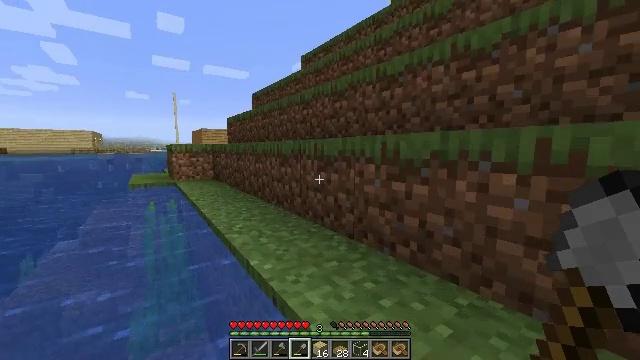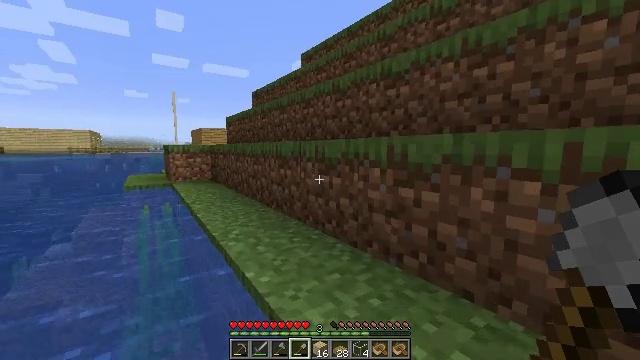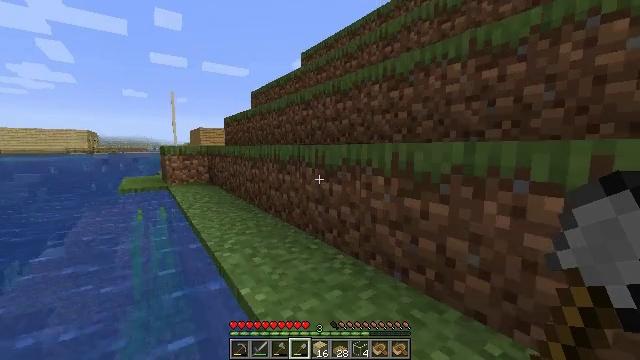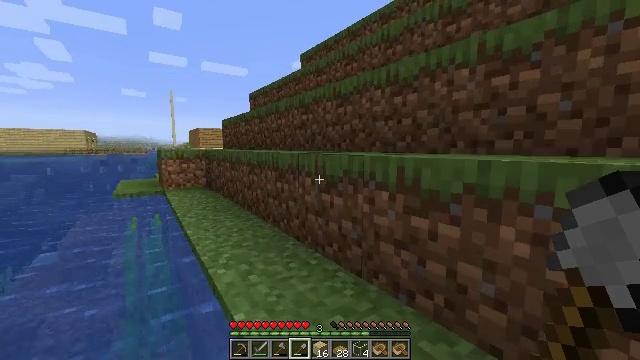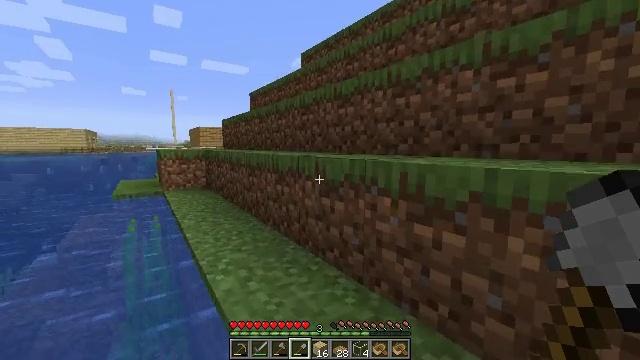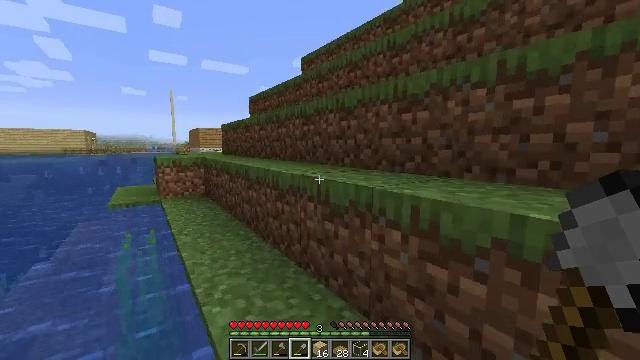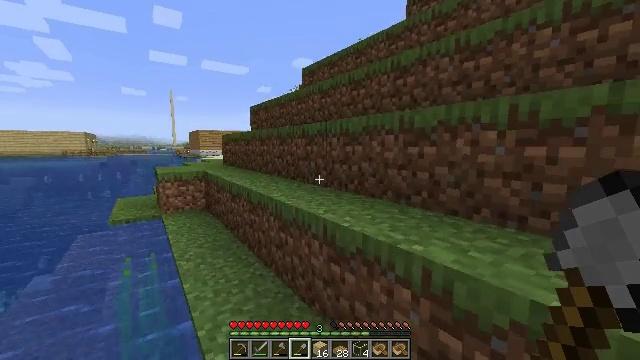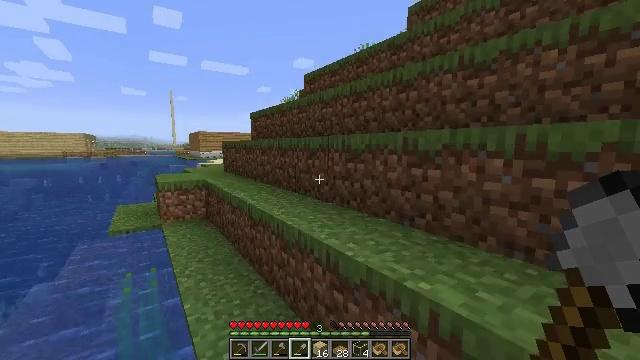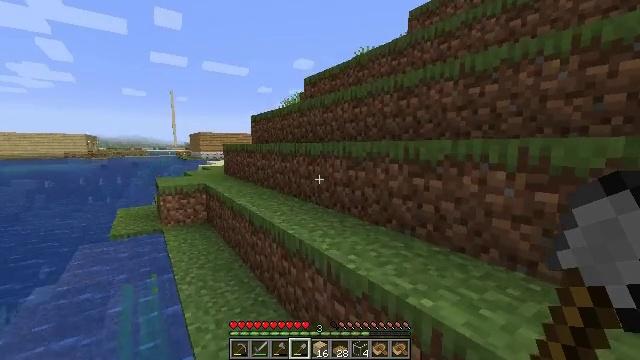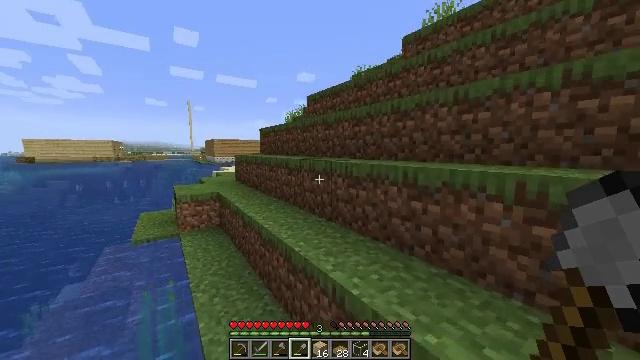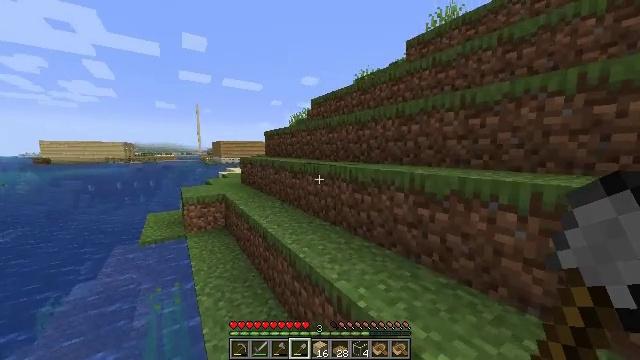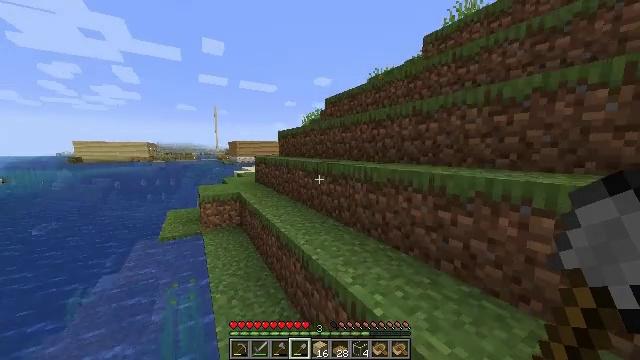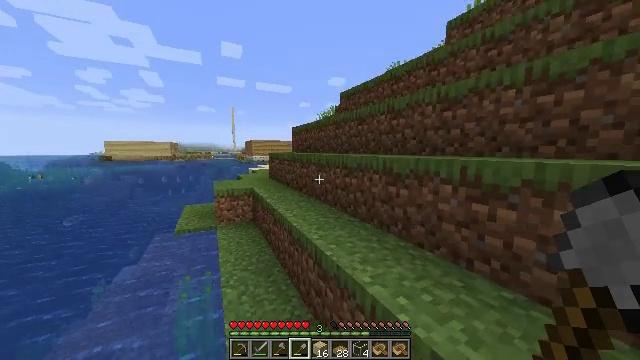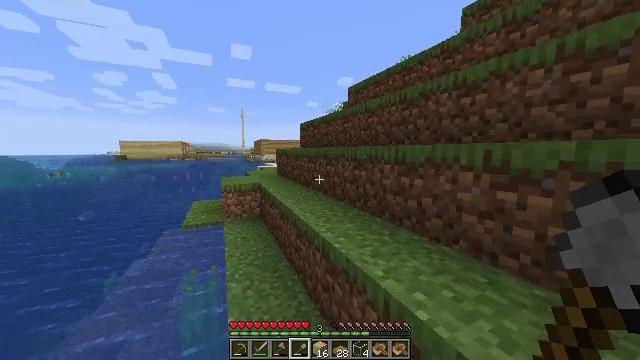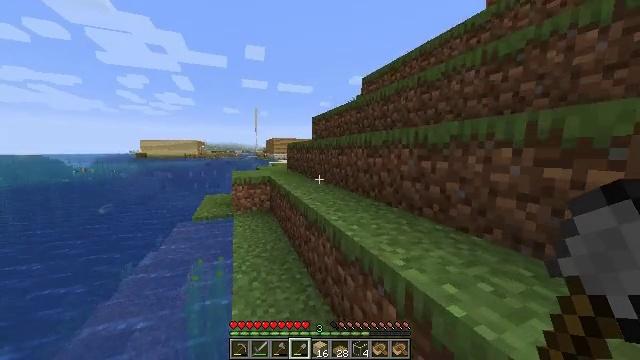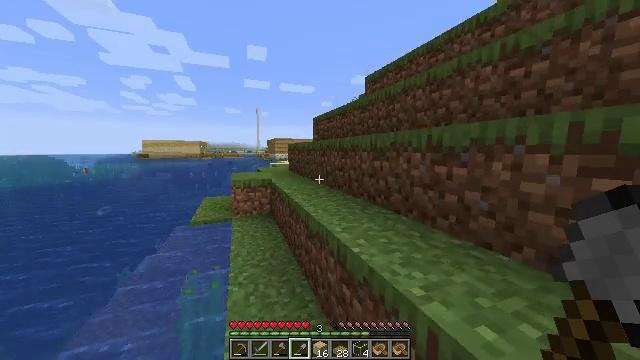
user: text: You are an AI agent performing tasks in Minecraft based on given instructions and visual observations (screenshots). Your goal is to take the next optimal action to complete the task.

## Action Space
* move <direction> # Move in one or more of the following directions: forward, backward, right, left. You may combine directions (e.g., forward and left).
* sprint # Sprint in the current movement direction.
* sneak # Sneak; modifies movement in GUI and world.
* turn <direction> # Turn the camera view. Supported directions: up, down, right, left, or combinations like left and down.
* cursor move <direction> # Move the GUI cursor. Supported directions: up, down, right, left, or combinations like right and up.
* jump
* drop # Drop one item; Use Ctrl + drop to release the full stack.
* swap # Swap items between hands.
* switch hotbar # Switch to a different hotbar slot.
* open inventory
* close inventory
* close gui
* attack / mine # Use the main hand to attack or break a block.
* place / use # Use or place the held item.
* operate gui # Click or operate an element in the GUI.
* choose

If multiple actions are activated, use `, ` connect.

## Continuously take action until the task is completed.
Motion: motion action
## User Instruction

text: Attack the oak planks to recycle it.
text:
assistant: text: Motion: move forward, sprint, jump
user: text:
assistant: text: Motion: move forward, sprint, jump
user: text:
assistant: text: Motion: move forward, sprint, jump
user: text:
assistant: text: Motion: move forward, sprint, jump
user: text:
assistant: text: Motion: move forward, sprint, jump
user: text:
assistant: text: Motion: move forward, sprint, jump
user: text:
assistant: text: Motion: move forward, sprint, jump
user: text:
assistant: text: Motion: move forward, sprint, jump
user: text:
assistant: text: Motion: move forward, sprint, jump
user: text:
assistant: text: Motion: move forward, sprint, jump
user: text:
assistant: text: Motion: move forward, sprint, turn left, jump
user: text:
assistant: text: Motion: move forward, sprint, turn left, jump
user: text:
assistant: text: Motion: move forward, sprint, turn left, jump
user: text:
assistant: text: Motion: move forward, sprint, turn left, jump
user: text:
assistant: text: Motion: move forward, sprint, jump
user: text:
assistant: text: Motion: move forward, sprint, jump
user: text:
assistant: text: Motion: move forward, sprint, jump
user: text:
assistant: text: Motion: move forward, sprint
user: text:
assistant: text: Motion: move forward, sprint
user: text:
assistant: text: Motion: move forward, sprint
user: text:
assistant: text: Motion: move forward, sprint
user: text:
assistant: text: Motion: move forward, sprint
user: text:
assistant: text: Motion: move forward, sprint
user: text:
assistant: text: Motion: move forward, sprint
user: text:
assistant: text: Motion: move forward, sprint
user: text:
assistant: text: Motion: move forward, sprint
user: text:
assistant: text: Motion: move forward, sprint
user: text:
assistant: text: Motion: move forward, sprint
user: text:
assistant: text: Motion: move forward, sprint
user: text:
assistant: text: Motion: move forward, sprint